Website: crate-barrel
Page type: cross-sells
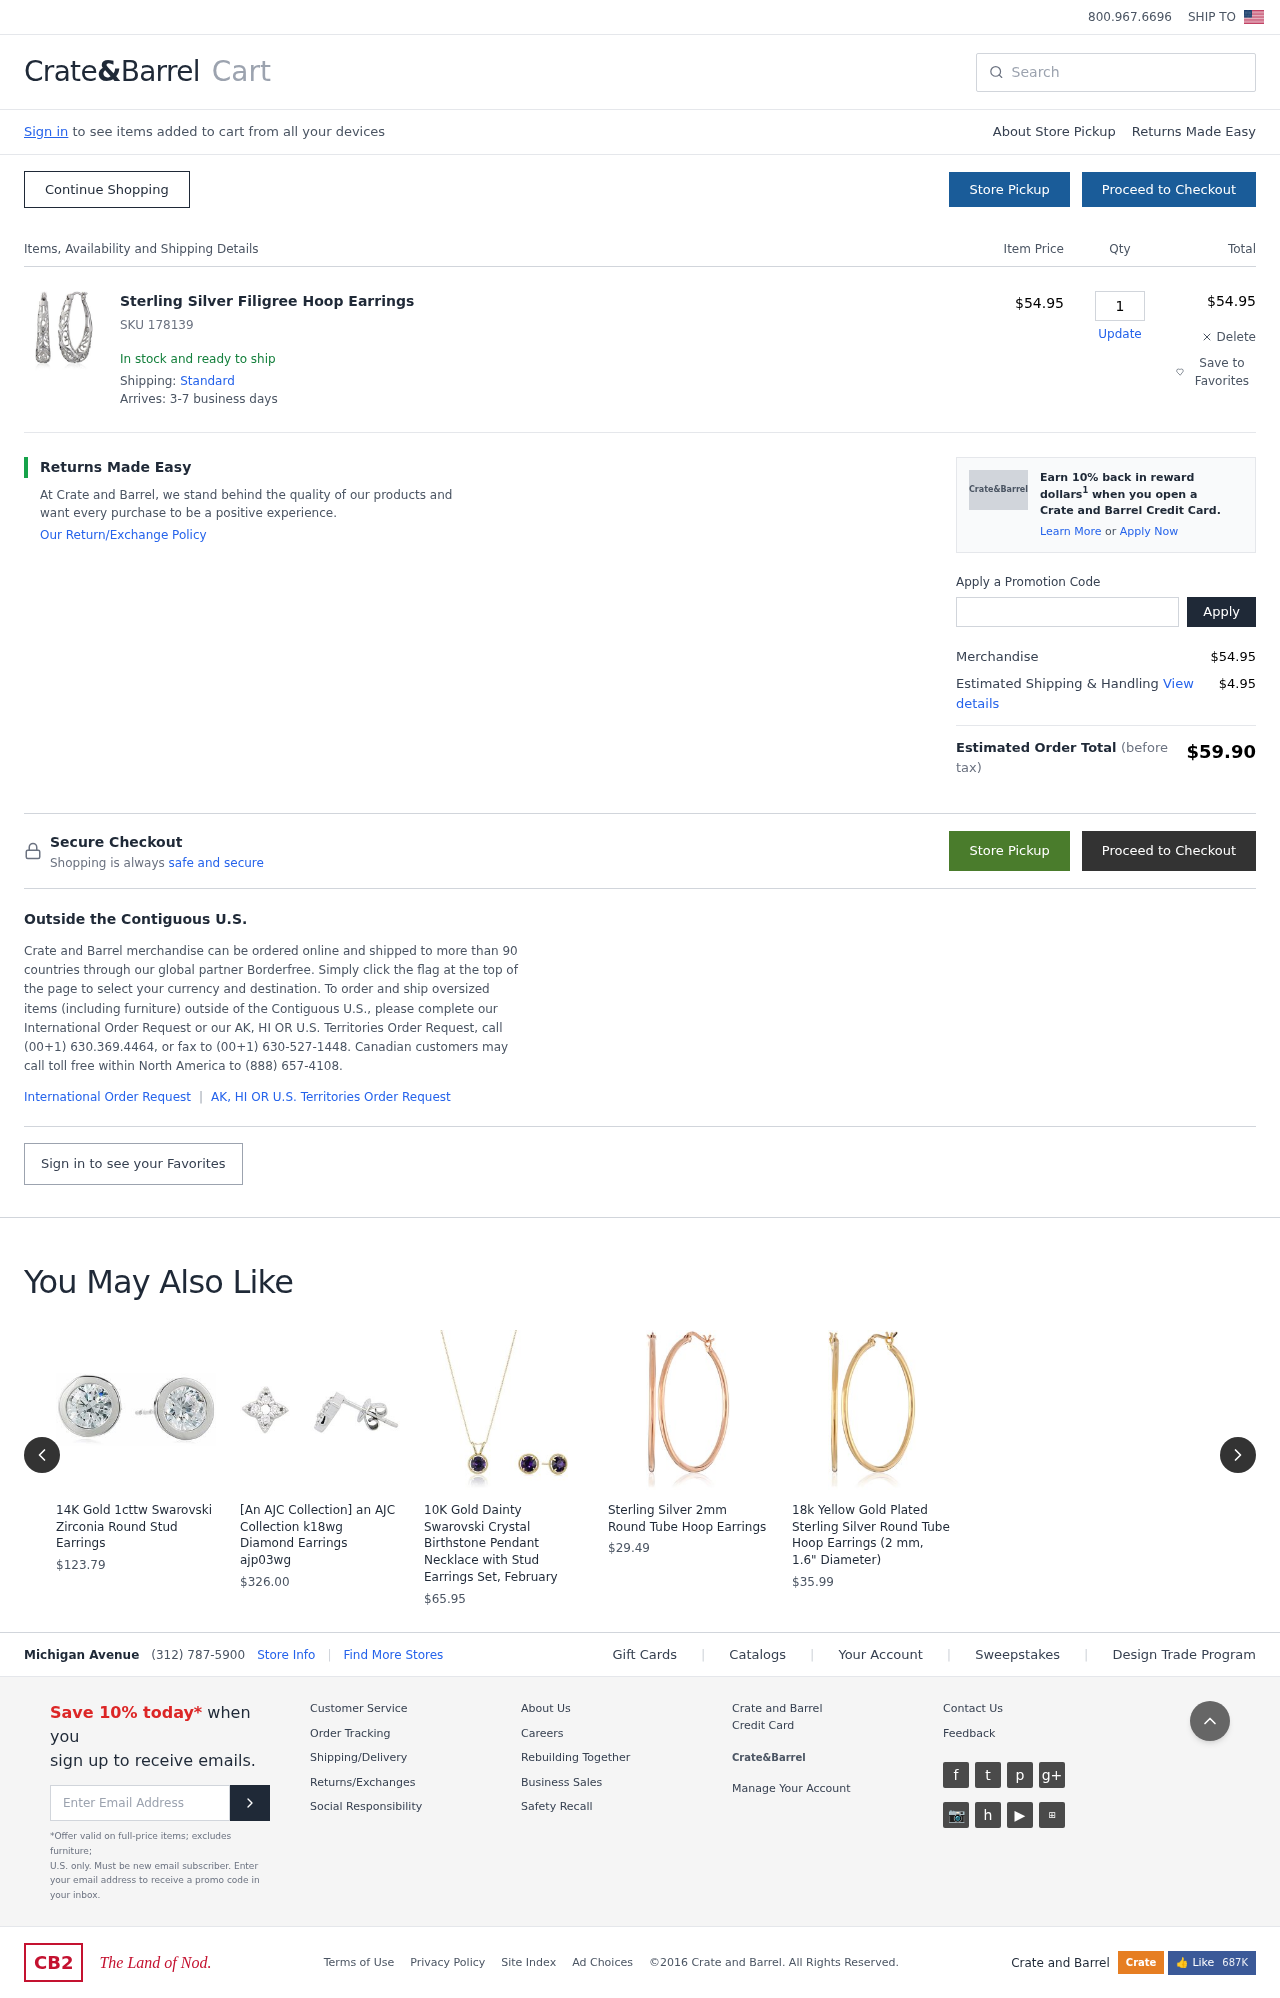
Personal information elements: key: PII_PROMO_CODE
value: LVBSAVE
Product elements: key: PRODUCT1_NAME
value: Sterling Silver Filigree Hoop Earrings
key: PRODUCT1_PRICE
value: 54.95
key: PRODUCT1_QUANTITY
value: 1
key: PRODUCT2_NAME
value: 14K Gold 1cttw Swarovski Zirconia Round Stud Earrings
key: PRODUCT2_PRICE
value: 123.79
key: PRODUCT3_NAME
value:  [An AJC Collection] an AJC Collection k18wg Diamond Earrings ajp03wg
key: PRODUCT3_PRICE
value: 326
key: PRODUCT4_NAME
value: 10K Gold Dainty Swarovski Crystal Birthstone Pendant Necklace with Stud Earrings Set, February
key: PRODUCT4_PRICE
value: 65.95
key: PRODUCT5_NAME
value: Sterling Silver 2mm Round Tube Hoop Earrings
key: PRODUCT5_PRICE
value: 29.49
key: PRODUCT6_NAME
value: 18k Yellow Gold Plated Sterling Silver Round Tube Hoop Earrings (2 mm, 1.6" Diameter)
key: PRODUCT6_PRICE
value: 35.99
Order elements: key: ORDER_SKU
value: SKU 178139
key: ORDER_ITEM_TOTAL
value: $54.95
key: ORDER_SUBTOTAL
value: $54.95
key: ORDER_SHIPPING_COST
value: $4.95
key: ORDER_TOTAL
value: $59.90
Search elements: key: HEADER_SEARCH
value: Search